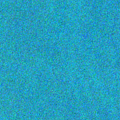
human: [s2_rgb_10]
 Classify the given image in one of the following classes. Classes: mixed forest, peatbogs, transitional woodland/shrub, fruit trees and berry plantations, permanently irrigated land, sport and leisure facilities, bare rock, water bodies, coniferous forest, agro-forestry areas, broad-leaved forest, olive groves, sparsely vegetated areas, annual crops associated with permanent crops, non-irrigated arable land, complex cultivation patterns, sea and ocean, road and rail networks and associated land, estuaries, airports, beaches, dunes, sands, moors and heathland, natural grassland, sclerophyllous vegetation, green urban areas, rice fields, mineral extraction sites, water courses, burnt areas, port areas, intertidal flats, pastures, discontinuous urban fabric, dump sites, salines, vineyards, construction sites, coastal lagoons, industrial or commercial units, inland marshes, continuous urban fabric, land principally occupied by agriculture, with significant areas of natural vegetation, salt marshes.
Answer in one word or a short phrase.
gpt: sea and ocean